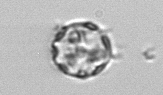
Label: Thalassiosira